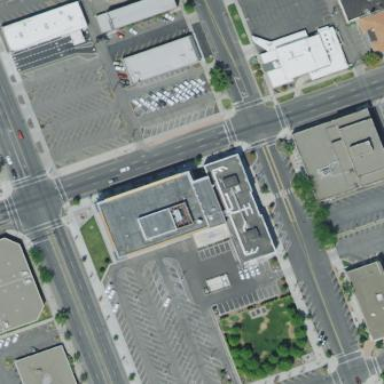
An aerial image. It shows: Courthouse building.